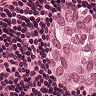
Metastatic tissue present: yes